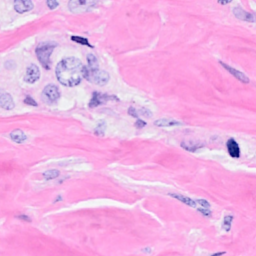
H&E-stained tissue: Breast